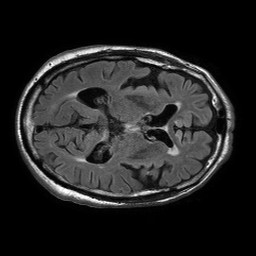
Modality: FLAIR
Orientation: axial
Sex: male
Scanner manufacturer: philips
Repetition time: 11 s
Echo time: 0.125 s